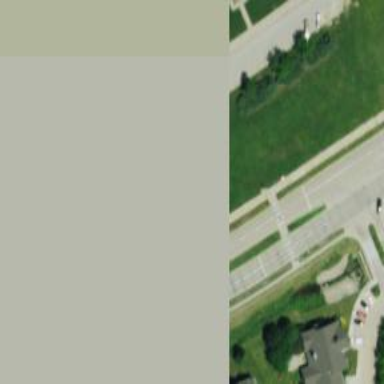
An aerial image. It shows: Uncontrolled road crossing with line markings.